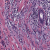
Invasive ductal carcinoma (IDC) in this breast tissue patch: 0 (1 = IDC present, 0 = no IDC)